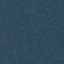
Label: Forest